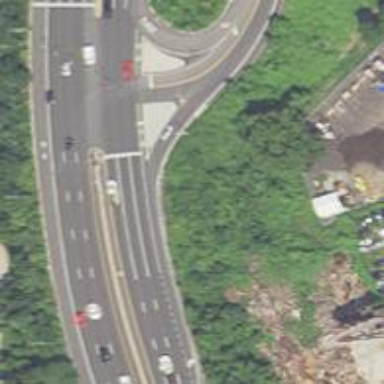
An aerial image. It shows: Trunk highway with expressway features.